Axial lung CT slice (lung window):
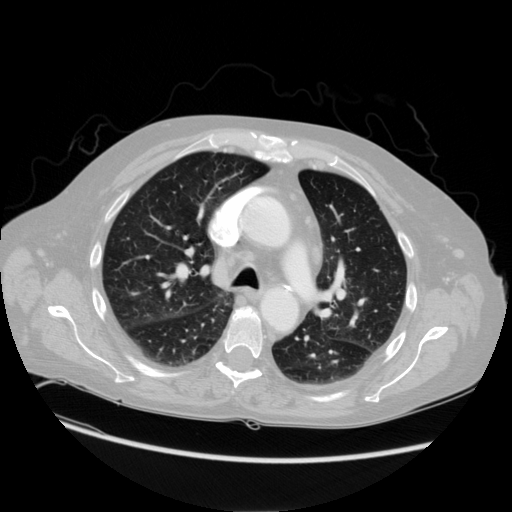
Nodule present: no